Question: In my recent application I have used HighCharts , this is very nice using high chart jquery plugin and everything is doing nice . now my one problem is that , I have small space in right side of the high chart container , so in x-axis I have shown only 4 city names , but I want to actually show 8 cities names , look at the below Image, where you can see only 4 city names are mentioned , what I want to suppose the site is loaded first time in browser and after 2-3 mins the chart should automatically refresh with new cities names and their datas,
For example , now when the site is loaded it is showing delhi, mumbai, kolkata, chennai and their related data(data may be population of the city) after 2-3 mins later the chart should be refresh with new cities names like pune, bangalore, gurgaon,hydrabad and their datas respectively . Pl one thing we need to remember we only want to reload / refresh data but don't want to reload the whole website .
Any suggestions are welcome
Thanks in advance

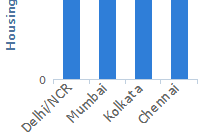
Answer: First of all I want to thank everyone who have give their best suggestion and also including demo app. I have solved my Issue something like this ,
Here is the simple HTML code , where the chart will be load
'''
<div style="margin-top: 3px; margin-left: 0px;" id="dashboardChartcontent">
@*Here is the chart Element*@
</div>
'''
Now below this I have called the Javascript function
'''
<script type="text/javascript">
autograph();
</script>
'''
At the top of the page I have declared the function using SetInterval function , look the code below:
'''
function autograph() {
setInterval(displaygraphsecondtime, 8000);
setInterval(displaygraphthirdtime, 6000);
setInterval(displaygraphfirsttime, 2000);
};
'''
These functions displaygraphsecondtime, displaygraphthirdtime, displaygraphfirstime are containing the code of high-chart .